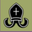
Piece: bB